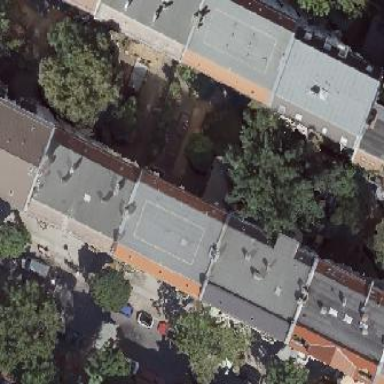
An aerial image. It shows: Unique apartment building with double saltbox roof shape.